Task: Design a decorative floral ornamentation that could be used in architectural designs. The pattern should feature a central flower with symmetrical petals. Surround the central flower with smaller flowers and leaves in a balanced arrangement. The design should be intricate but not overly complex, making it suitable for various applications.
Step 138:
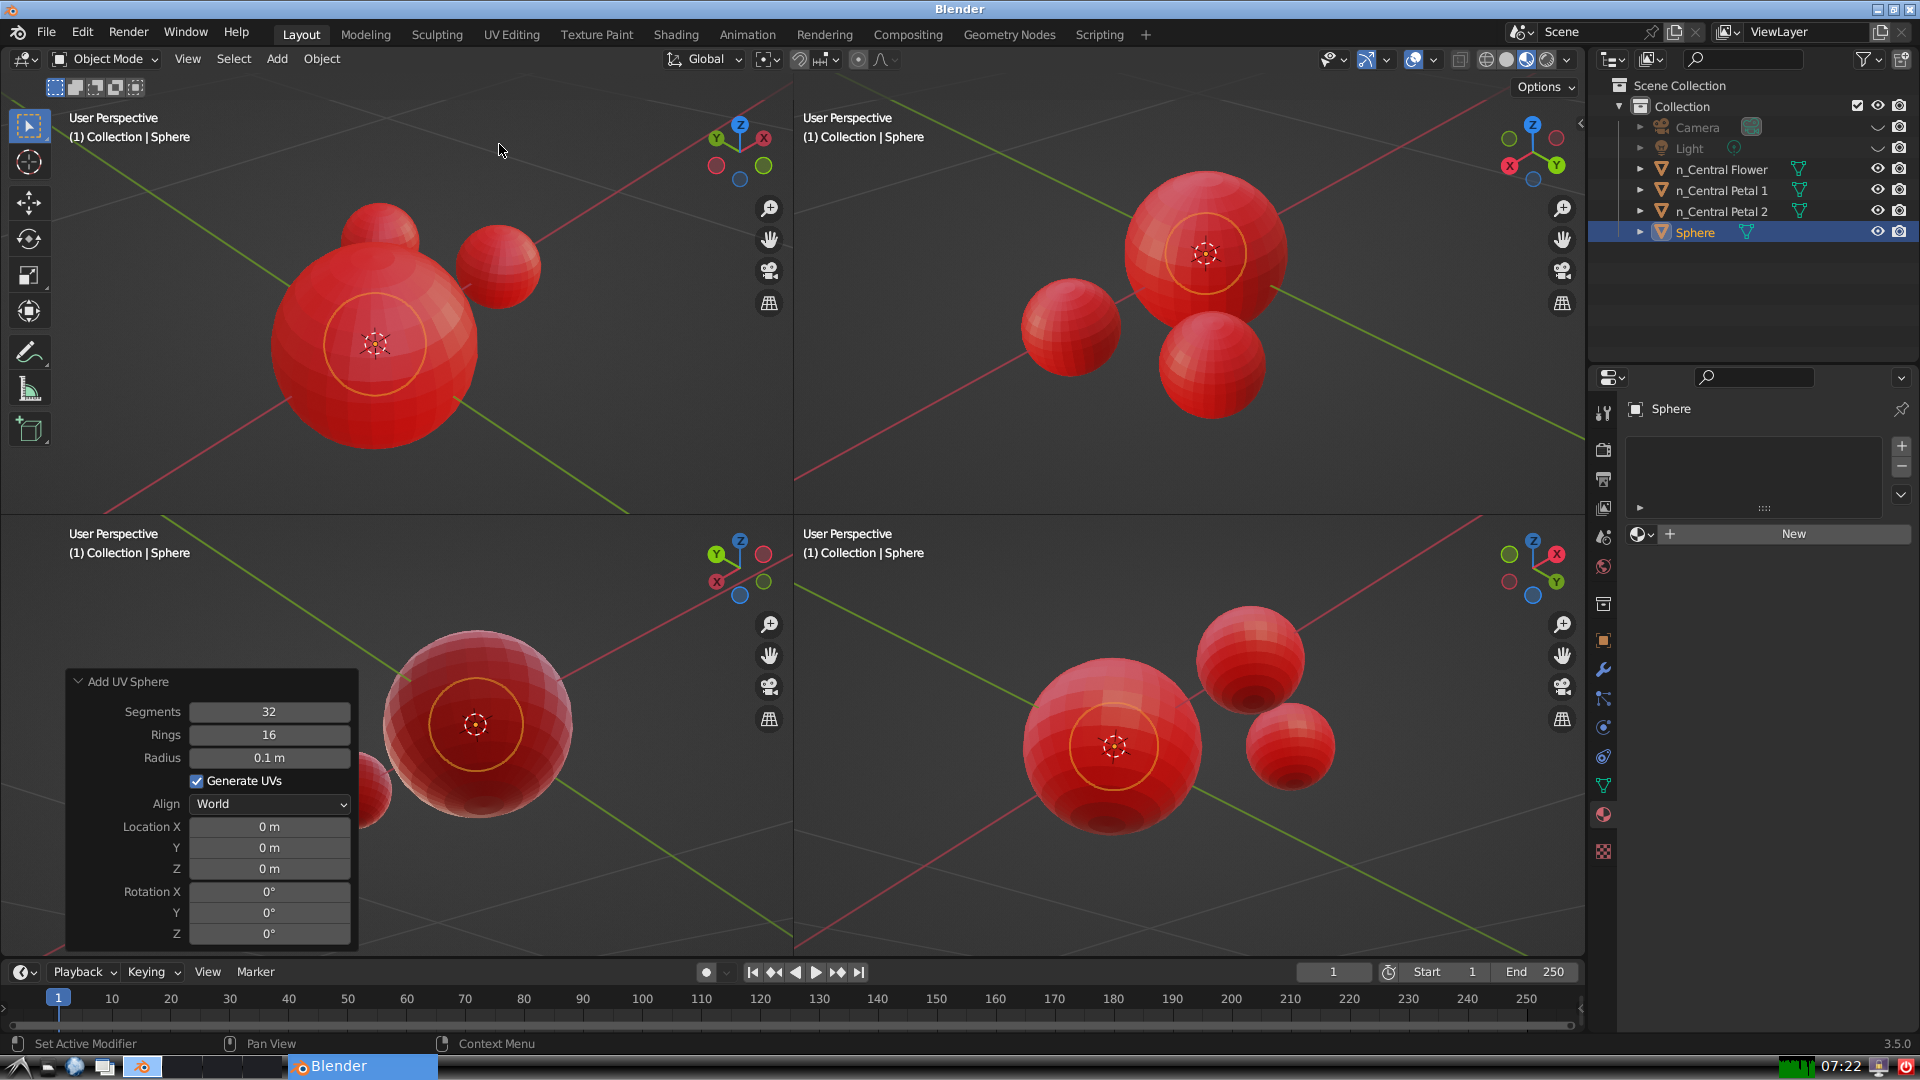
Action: {"mouse_move": [270, 758]}